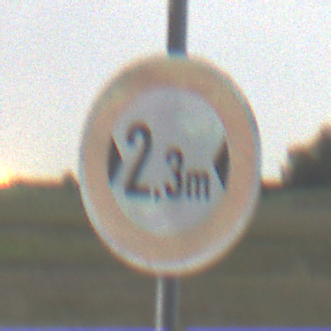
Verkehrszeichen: TatsaechlicheBreite2Komma3
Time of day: Night
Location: Outdoor (Nature)
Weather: Overcast
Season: NotSpecified
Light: Artificial